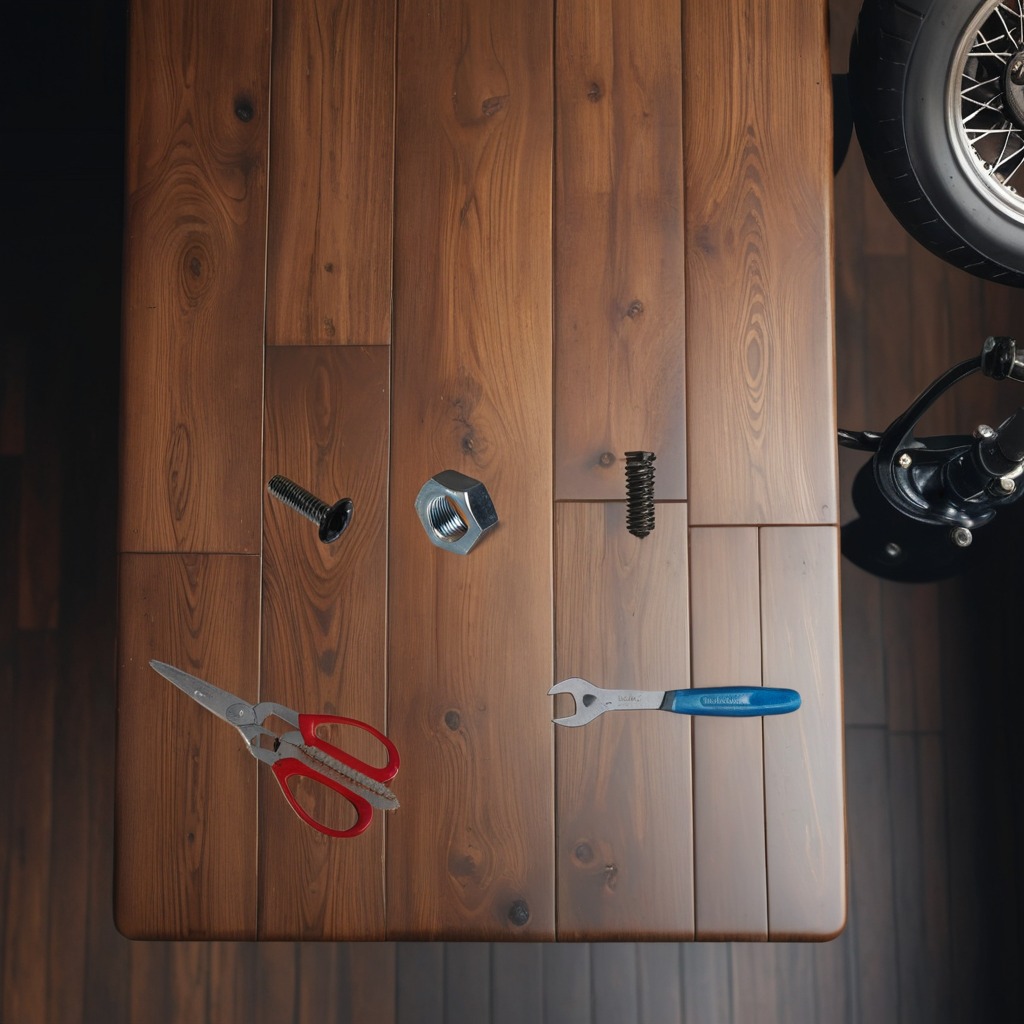
A metal machine screw is lying on the wooden table.